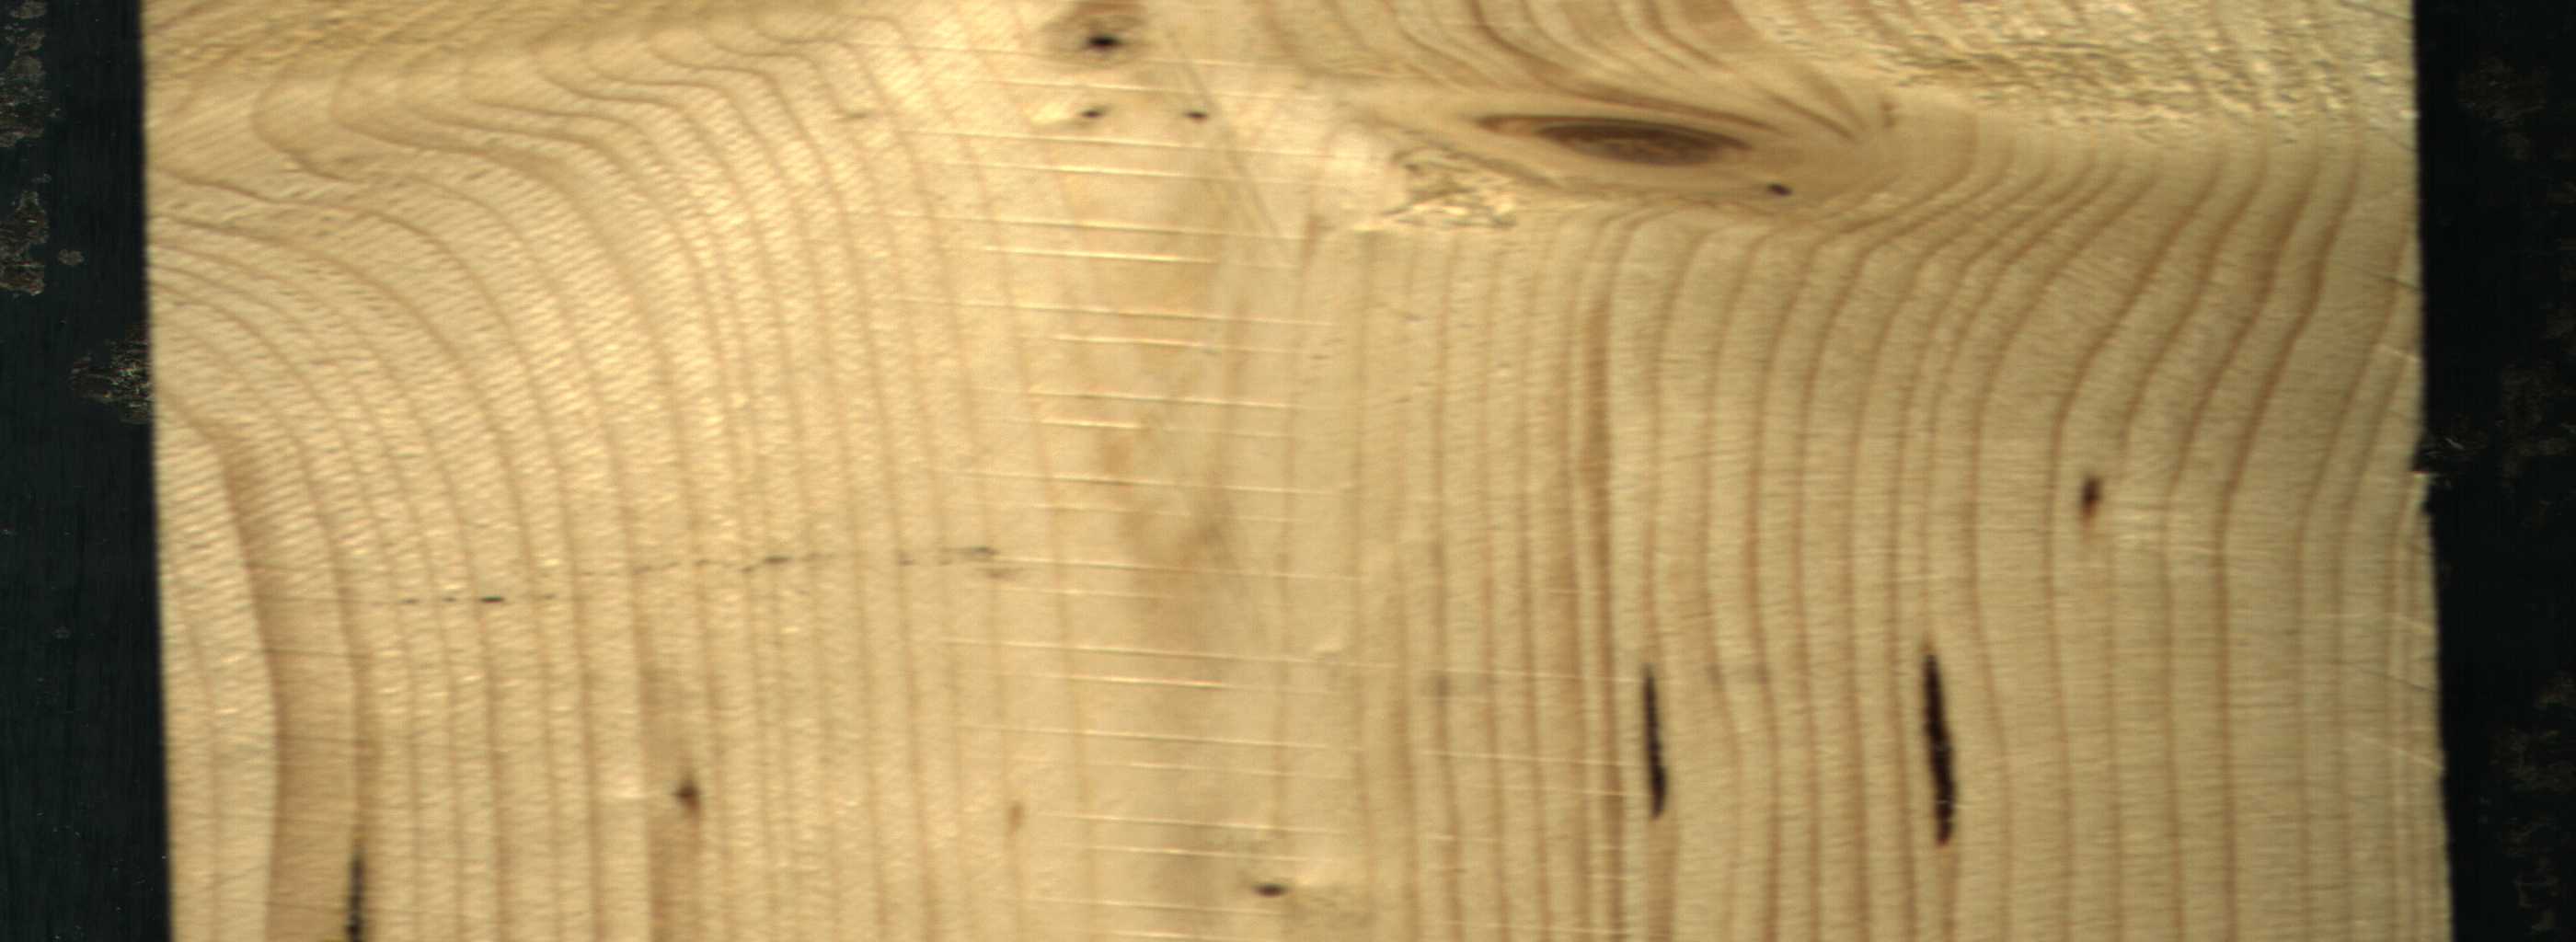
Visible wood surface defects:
resin
resin
resin
Dead_Knot
Live_Knot